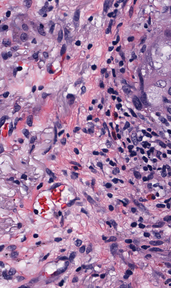
Tumor epithelial tissue: no
Tumor-associated stroma tissue: yes
Normal tissue: no